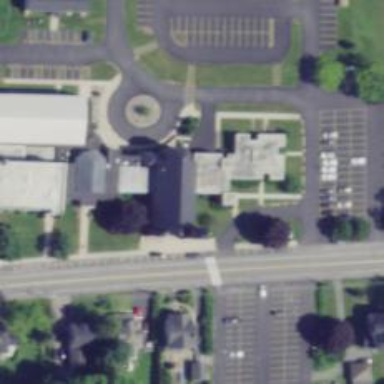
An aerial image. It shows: School.